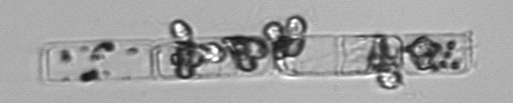
Label: Guinardia_delicatula_TAG_internal_parasite